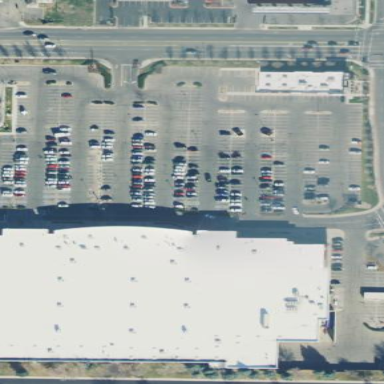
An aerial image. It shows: Parking area.